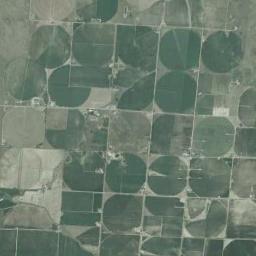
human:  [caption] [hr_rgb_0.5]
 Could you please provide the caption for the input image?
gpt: Several green circular or fan-shaped farmlands with different radii and radians are neatly arranged on the ground .

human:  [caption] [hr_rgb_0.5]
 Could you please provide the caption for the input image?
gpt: Many tan and green mixed circular farmland with irregular and semi-circle .

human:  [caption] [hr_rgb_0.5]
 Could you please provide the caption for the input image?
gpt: There are two large round green fields on the left .

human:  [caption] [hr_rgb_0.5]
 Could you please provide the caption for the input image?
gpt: Some green circle farmland are in the bare land .

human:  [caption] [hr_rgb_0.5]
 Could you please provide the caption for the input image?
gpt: There are many cultivated circular farmlands arranged irregularly .